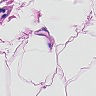
Metastatic tissue present: no